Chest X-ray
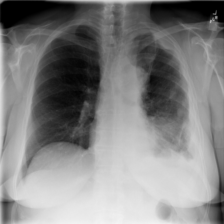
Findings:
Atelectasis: negative
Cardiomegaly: negative
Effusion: negative
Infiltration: negative
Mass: negative
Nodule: negative
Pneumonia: negative
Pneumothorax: negative
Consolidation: negative
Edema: negative
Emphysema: negative
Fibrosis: negative
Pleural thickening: negative
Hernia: negative